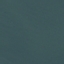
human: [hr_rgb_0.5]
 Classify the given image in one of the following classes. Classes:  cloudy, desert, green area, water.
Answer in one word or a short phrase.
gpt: water